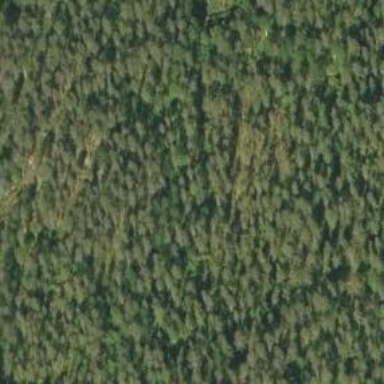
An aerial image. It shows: Woodland with needle-leaved trees.